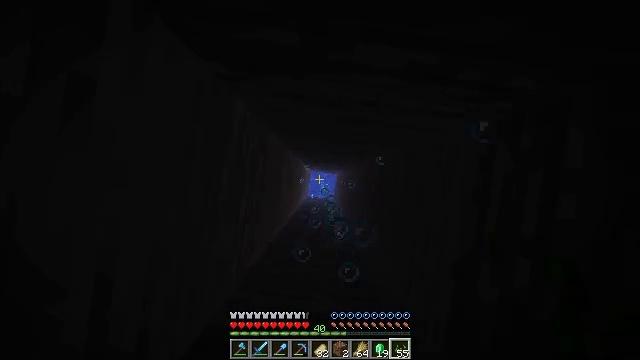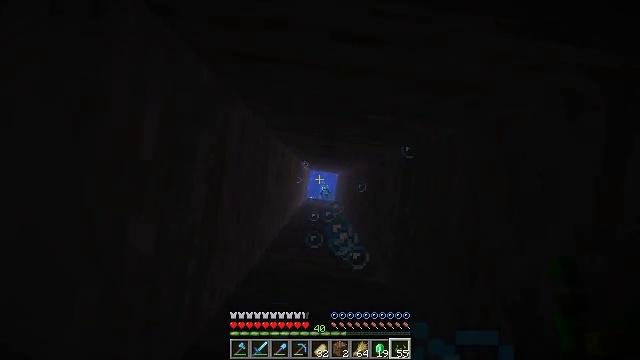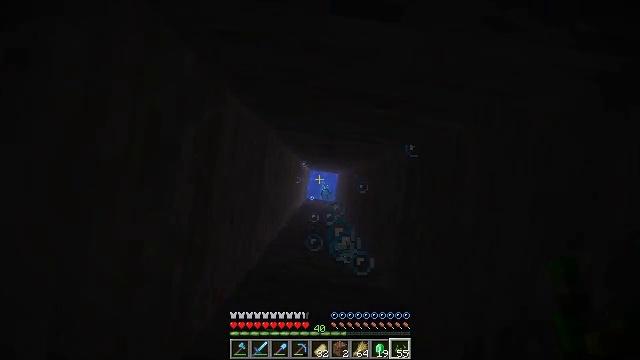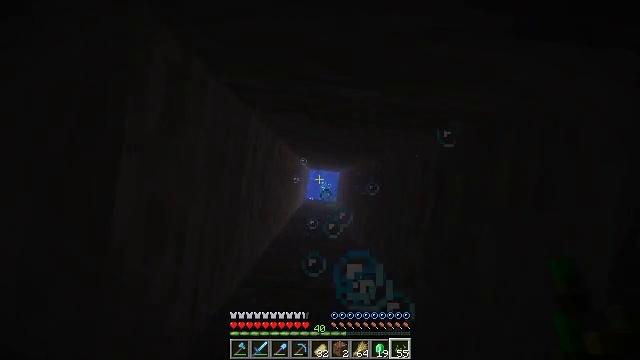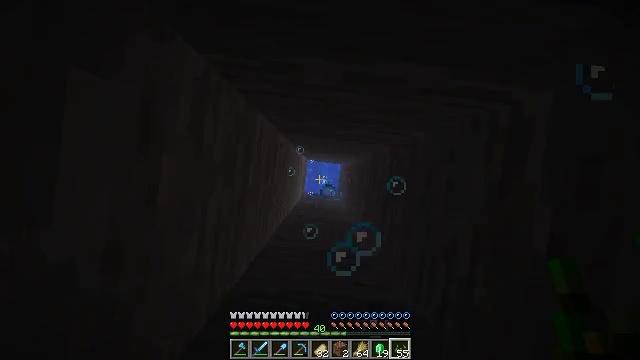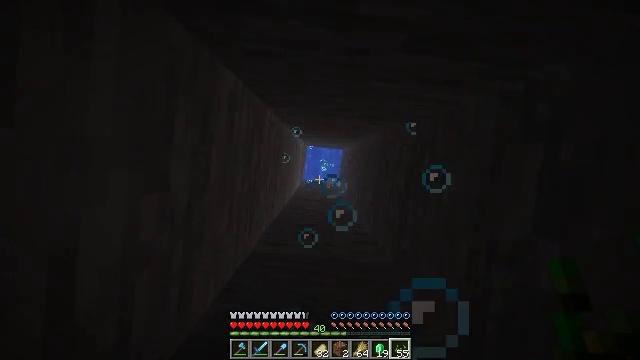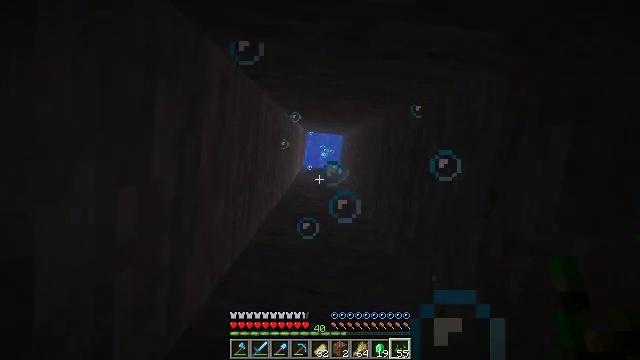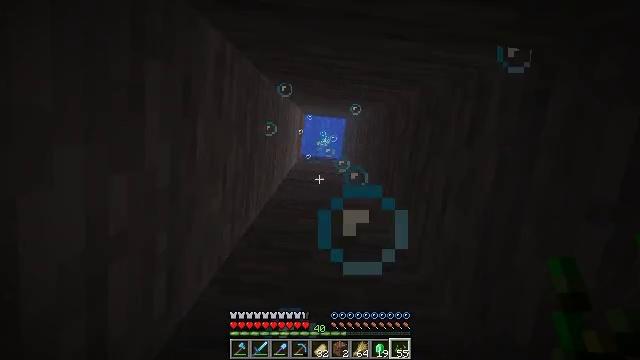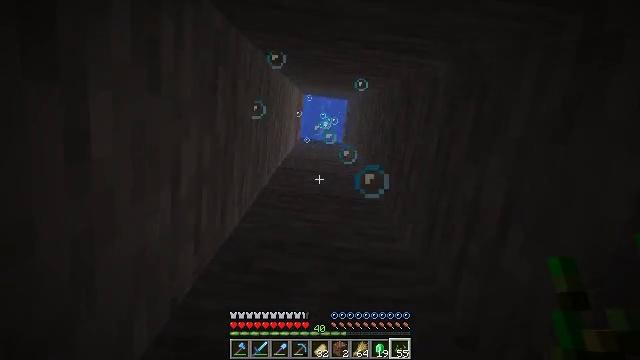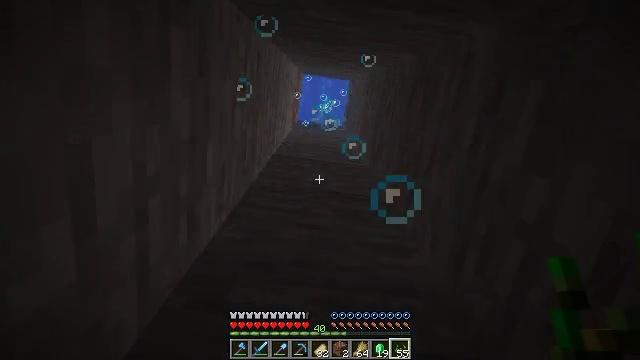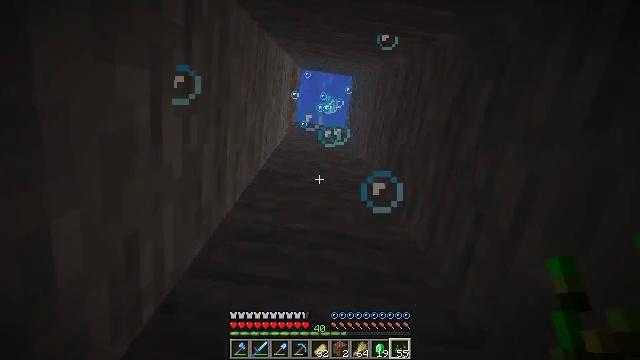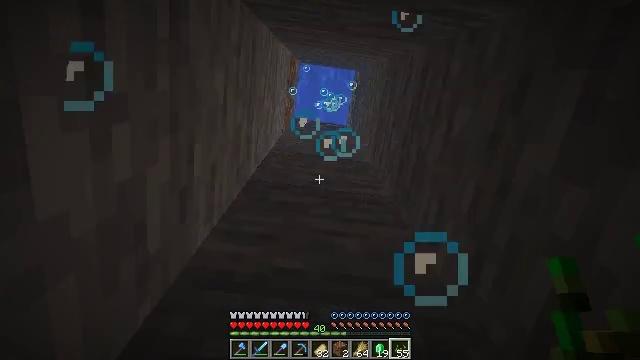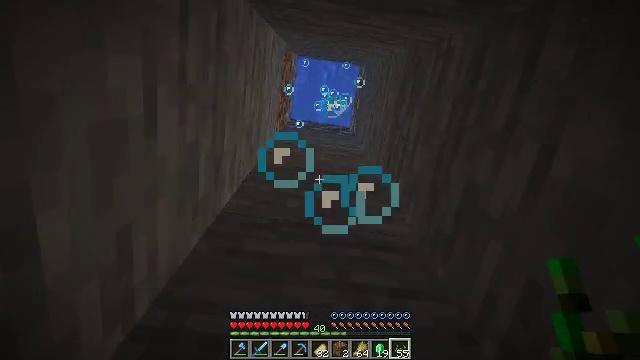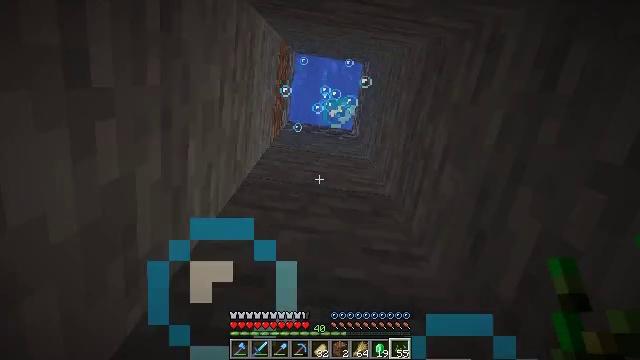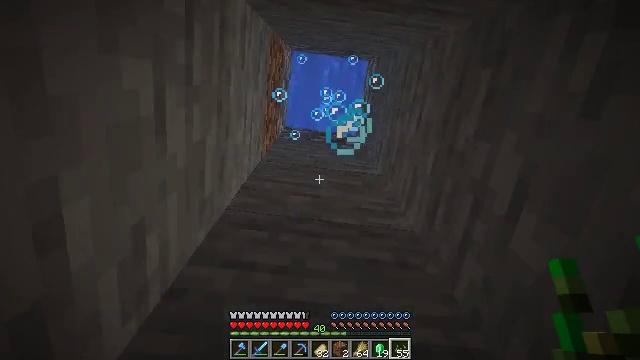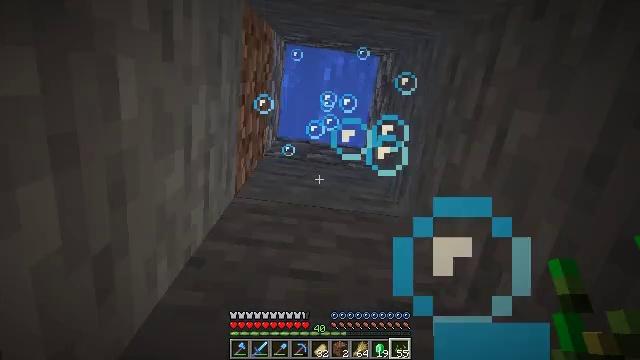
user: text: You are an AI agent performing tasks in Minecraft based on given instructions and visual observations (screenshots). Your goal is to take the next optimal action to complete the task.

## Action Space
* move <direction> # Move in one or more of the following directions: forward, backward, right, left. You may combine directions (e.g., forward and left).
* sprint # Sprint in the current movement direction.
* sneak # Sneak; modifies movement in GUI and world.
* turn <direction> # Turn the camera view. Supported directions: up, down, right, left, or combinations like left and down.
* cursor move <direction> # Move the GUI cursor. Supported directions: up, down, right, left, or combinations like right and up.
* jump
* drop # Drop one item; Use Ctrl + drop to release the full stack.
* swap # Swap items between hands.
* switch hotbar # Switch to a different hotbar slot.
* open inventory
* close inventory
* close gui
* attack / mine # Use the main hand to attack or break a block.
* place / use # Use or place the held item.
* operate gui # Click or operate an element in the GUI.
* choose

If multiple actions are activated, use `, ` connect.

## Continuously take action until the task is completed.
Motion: motion action
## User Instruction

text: Use two diamonds and sticks to craft a diamond hoe.
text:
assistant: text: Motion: no_op
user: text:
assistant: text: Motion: no_op
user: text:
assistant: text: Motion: no_op
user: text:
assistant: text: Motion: turn down
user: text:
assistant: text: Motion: turn down
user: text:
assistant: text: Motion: turn down
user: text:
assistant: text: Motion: turn down
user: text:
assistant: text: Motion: turn down
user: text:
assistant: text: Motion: turn down
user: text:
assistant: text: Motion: no_op
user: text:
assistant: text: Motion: no_op
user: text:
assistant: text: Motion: no_op
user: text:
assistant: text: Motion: no_op
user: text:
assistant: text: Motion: no_op
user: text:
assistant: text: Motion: no_op
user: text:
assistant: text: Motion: no_op
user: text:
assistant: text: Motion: no_op
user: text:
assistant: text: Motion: turn left
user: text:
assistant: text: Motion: turn down
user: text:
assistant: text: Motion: turn right and down
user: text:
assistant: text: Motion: move forward, turn right and down
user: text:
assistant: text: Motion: move forward, turn right and down
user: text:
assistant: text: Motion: move forward, turn left and down, jump
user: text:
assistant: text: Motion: move forward, turn left and down, jump
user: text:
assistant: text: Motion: move forward, turn down, jump
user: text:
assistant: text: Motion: move forward, turn left and down, jump
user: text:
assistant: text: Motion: move forward, jump
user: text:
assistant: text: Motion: move forward, turn right, jump
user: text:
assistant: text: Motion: move forward, sprint, jump
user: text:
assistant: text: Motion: move forward, sprint, jump